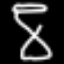
Label: hourglass